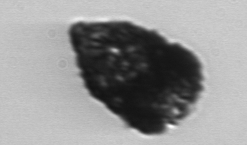
Label: Tintinnopsis